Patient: sex M, age 56
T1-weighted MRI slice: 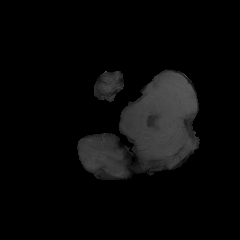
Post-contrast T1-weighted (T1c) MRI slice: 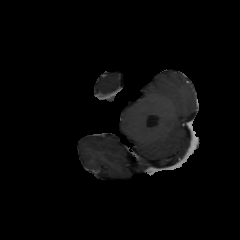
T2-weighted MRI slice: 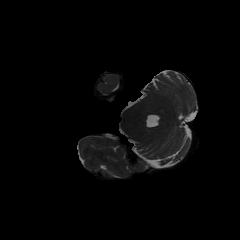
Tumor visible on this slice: no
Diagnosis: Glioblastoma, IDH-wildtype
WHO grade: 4